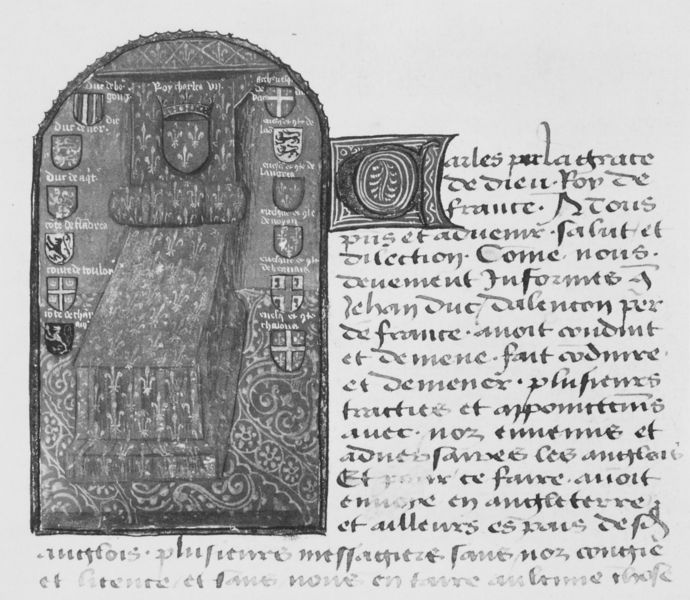
Titel: Rechtshandschrift/Miniatur in Folge von Jean Chartier
Standort: Herkunft: Frankreich (EU - F)
Institution: Rouen, Bibliothèque Municipale
Schlagwörter: feder, weiß, baden, ausschnitt, fenster, grau, schwarz, malerei, muster, alt, rahmen, tod, bild, blatt, krone, deutschland, schrift, papier, bogen, französisch, rundbogen, thron, detail, dekor, bett, buch, kreuz, druck, seite, illustration, text, buchstabe, initiale, lilie, altar, ranke, buchseite, wappen, kreuze, löwen, grab, löwe, zeilen, schriftstück, lilien, miniatur, handschrift, grabmal, latein, sarkophag, buchmalerei, majuskel, aufbahrung, versalie, deutsches reich, codex, totenbahre, karolingisch, handmalerei, o, karolingische minuskel, buchmalrei, uziale, grafenkrone, lszrin